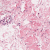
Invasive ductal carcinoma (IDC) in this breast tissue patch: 0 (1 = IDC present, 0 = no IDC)